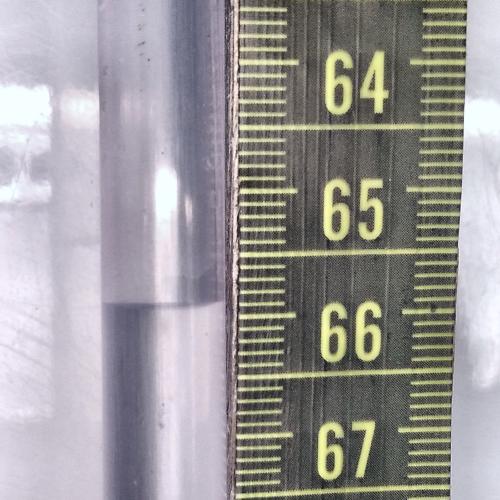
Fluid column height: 65.9 cm